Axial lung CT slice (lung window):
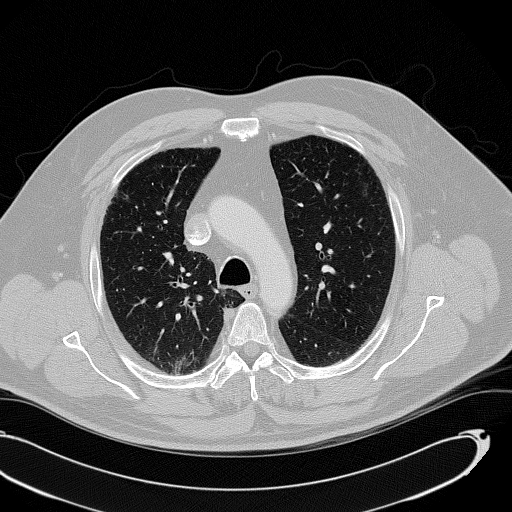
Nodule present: no